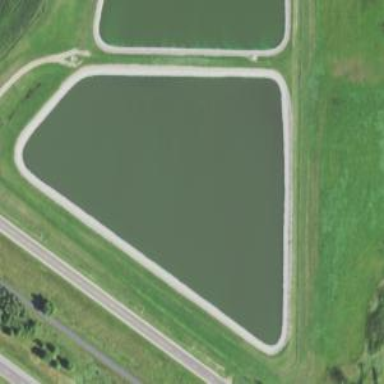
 classified as sewage reservoir in its type."